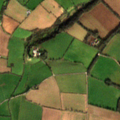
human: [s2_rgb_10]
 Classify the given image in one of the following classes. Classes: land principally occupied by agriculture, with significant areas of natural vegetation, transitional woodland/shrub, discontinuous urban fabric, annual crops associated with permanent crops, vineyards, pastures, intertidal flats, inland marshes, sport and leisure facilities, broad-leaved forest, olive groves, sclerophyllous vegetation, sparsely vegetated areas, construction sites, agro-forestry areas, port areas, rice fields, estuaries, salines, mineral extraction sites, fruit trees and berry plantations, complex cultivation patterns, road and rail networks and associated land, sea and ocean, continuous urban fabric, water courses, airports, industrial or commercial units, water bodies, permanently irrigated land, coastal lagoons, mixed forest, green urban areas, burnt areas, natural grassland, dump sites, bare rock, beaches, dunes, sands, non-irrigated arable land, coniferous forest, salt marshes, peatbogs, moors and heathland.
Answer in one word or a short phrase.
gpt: non-irrigated arable land, pastures